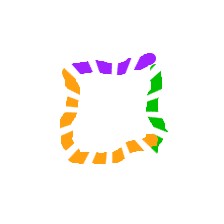
Shape: square